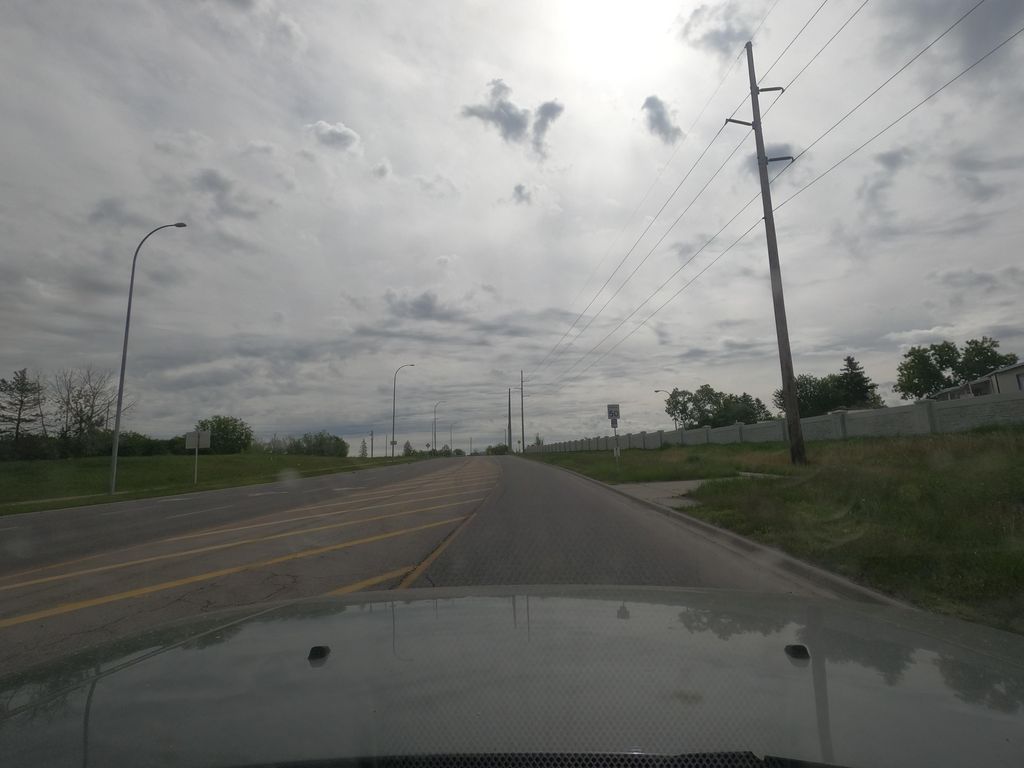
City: calgary